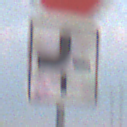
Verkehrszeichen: VerlaufVorfahrtsstrasse2
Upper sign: Stop
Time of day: SunriseSunset
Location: Outdoor (Nature)
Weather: PartlyCloudy
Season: NotSpecified
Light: Natural